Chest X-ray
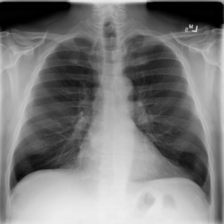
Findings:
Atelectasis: negative
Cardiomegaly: negative
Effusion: negative
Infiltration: negative
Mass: negative
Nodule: negative
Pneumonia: negative
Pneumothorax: negative
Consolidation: negative
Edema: negative
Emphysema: negative
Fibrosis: negative
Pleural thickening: negative
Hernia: negative